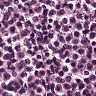
Metastatic tissue present: no